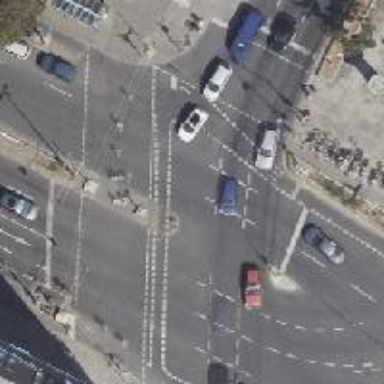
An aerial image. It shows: Cycleway with asphalt surface. There is crossing with traffic signals for cyclists.